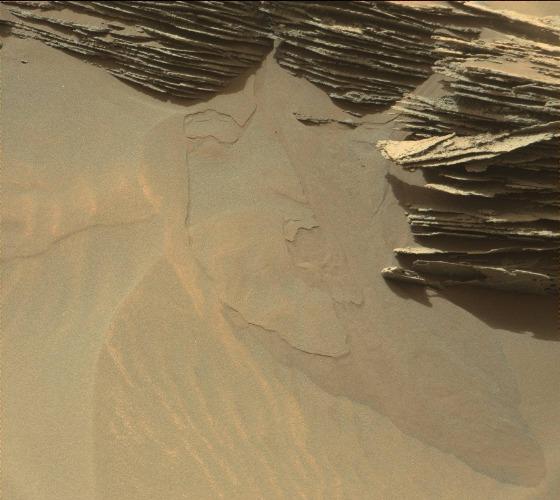
Terrain classes present: Bedrock, Gravel / Sand / Soil, Shadow